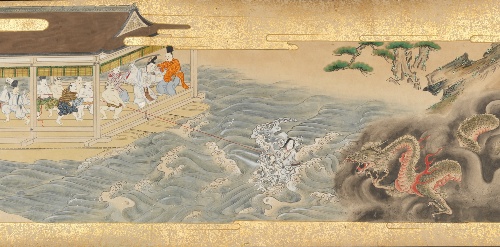
Title: 『大織冠』|The Great Woven Cap (Taishokkan)
Date: 17th century
Object type: Handscrolls
Classification: Paintings
Medium: Three handscrolls; ink, color, and gold on paper
Culture: Japan
Period: Edo period (1615–1868)
Dimensions: Image (a): 22 15/16 in. × 33 ft. 11 1/8 in. (58.2 × 1034.1 cm)
Image (b): 22 15/16 in. × 38 ft. 2 7/8 in. (58.2 × 1165.5 cm)
Image (c): 22 15/16 in. × 34 ft. 8 7/16 in. (58.3 × 1057.8 cm)
Department: Asian Art
Credit line: Mary Griggs Burke Collection, Gift of the Mary and Jackson Burke Foundation, 2015
Accession year: 2015
Repository: Metropolitan Museum of Art, New York, NY
Tags: Men|Women|Dragons|Battles|Boats|Horses